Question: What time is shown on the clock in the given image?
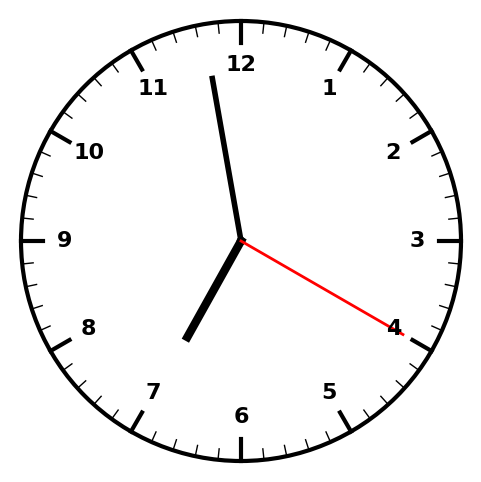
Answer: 06:58:20